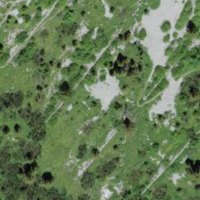
EUNIS habitat code: 23
Species observed at this site:
Saxifraga paniculata
Epipactis atrorubens